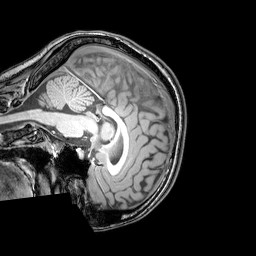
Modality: T1w
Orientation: sagittal
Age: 26
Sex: female
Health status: healthy
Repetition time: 0.081 s
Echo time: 0.037 s